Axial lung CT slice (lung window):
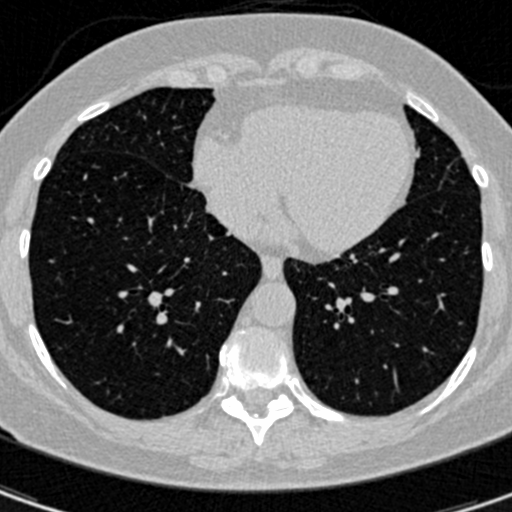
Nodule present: no